Question: I am using 'glReadPixels' to read from OpenGL context and eventually write it to a video file using openCV video writer.
'''
screenshot = glReadPixels(0,0,w,h,GL_BGR,GL_UNSIGNED_BYTE)
cv_image = cv2.cv.CreateImage((w,h), cv2.cv.IPL_DEPTH_8U, 3)
cv2.cv.SetData(cv_image, screenshot)
cv2.cv.Flip(cv_image)
cv2.cv.SaveImage("temp.jpg", cv_image)
cv2.cv.WriteFrame(video, cv_image)
'''
The video rendered shows the artifacts as in the image below. I saved all the frames(cv_image variable above) to the disk and none of them had any artifacts. It seems WriteFrame is causing some trouble here.
Please help me figure out the problem.

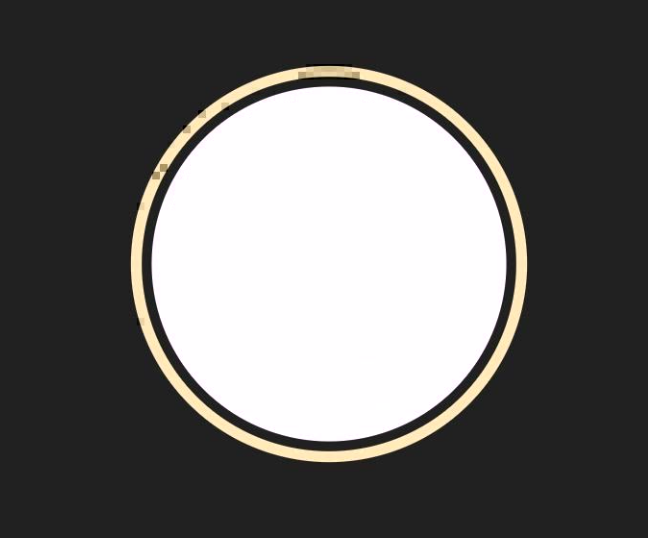
Answer: Switch to lossless compression schemes like PNG (for images) or Huffyuv (for video).